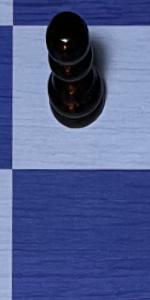
Label: Empty